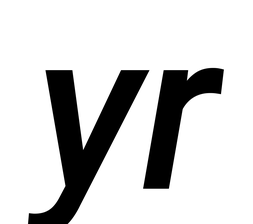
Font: Roboto-Italic_Medium_Italic